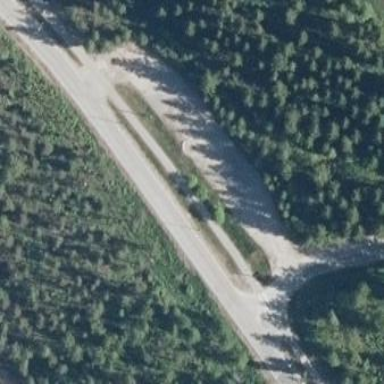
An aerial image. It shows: Asphalt road leading to rest area.